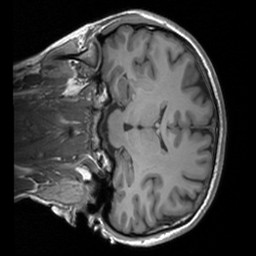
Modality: T1w
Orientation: coronal
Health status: healthy
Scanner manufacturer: siemens
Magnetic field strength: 3 T
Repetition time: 1.9 s
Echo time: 0.00226 s